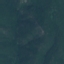
Label: Forest